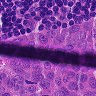
Metastatic tissue present: yes